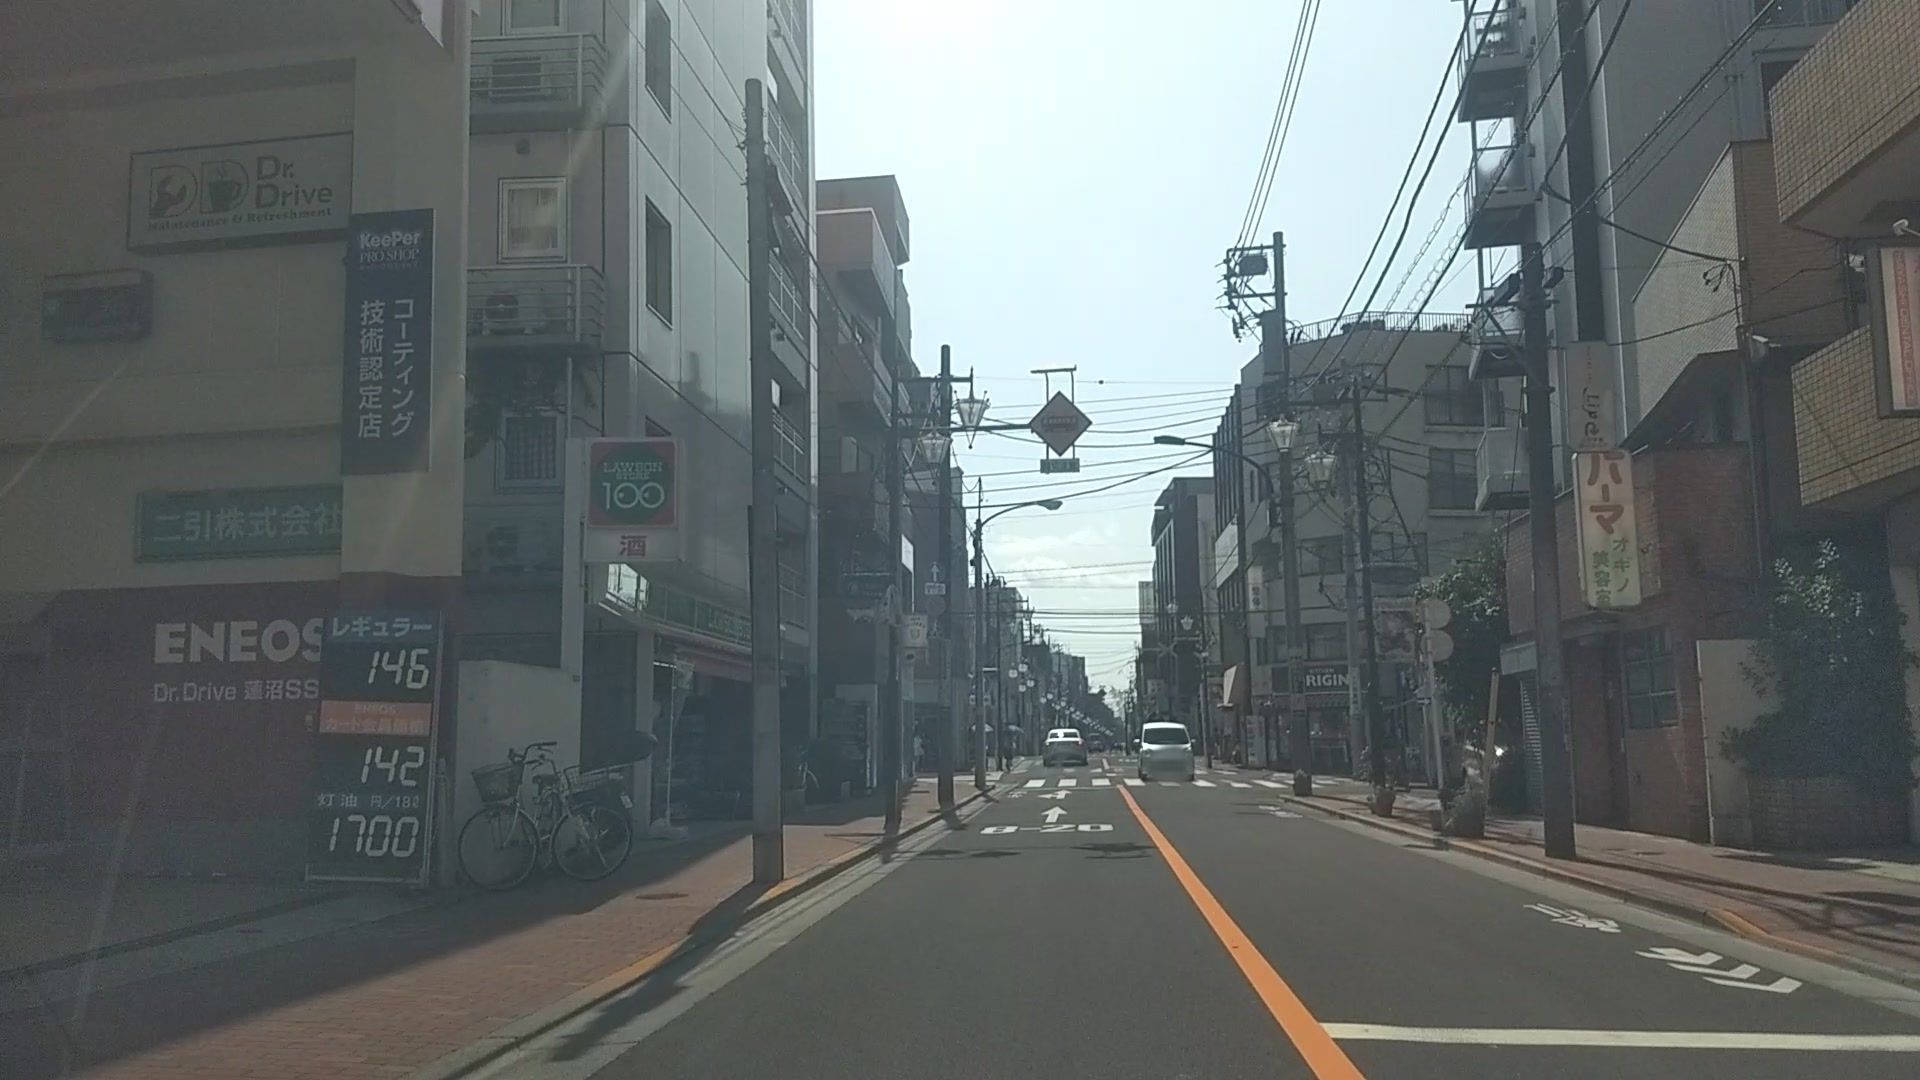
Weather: clear
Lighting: day
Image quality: good
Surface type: driving surface
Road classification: primary
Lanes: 2
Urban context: urban centre
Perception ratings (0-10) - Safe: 3.65, Lively: 8.49, Beautiful: 6.33, Boring: 2.34, Depressing: 3.82, Wealthy: 1.26